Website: home-depot
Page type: account-dashboard
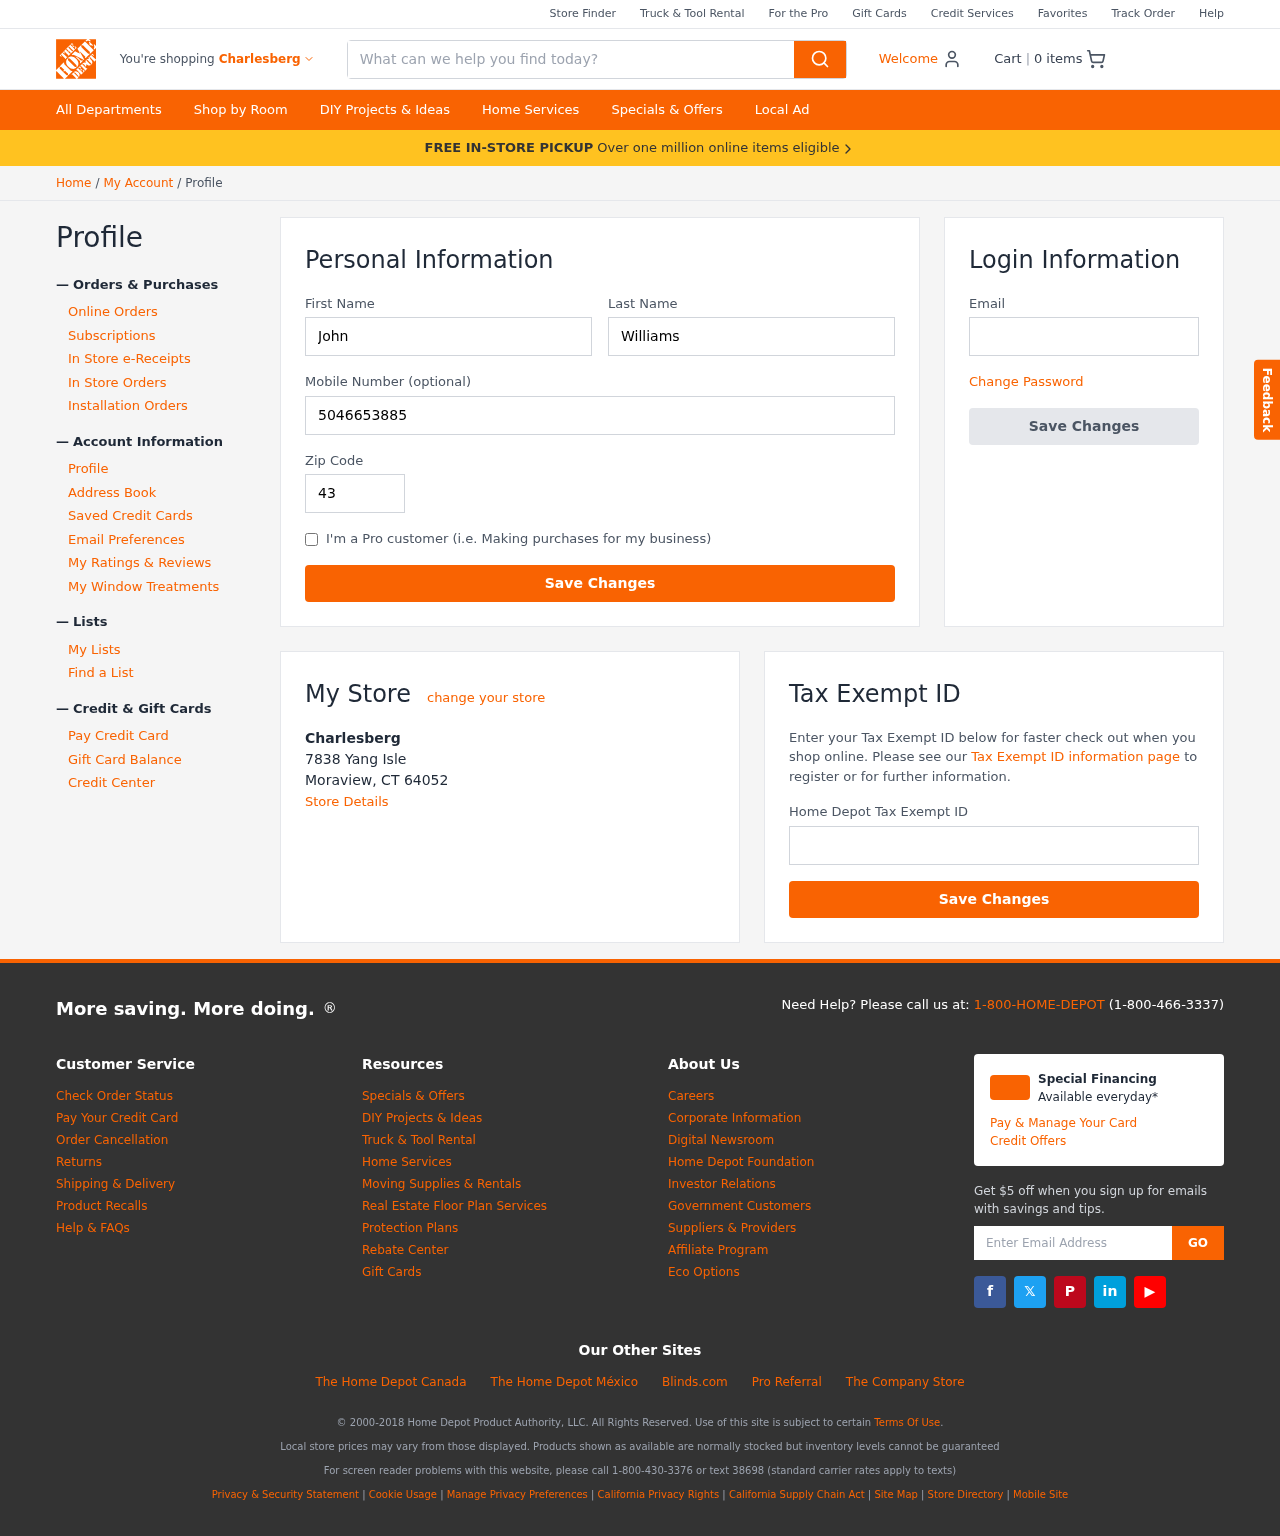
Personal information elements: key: PII_CITY
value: Charlesberg
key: PII_EMAIL
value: johnwilliams@hotmail.com
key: PII_FIRSTNAME
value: John
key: PII_LASTNAME
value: Williams
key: PII_LOCATION1_CITY_STATE_ZIP
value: Moraview, CT 64052
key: PII_LOCATION1_NAME
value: Charlesberg
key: PII_LOCATION1_STREET
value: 7838 Yang Isle
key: PII_PHONE
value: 5046653885
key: PII_POSTCODE
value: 43145
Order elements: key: ORDER_NUM_ITEMS
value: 0
Search elements: key: HEADER_SEARCH
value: What can we help you find today?